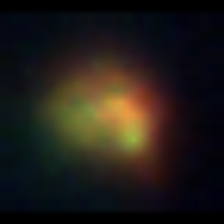
Taxon: NanoPlankton
Group: Other